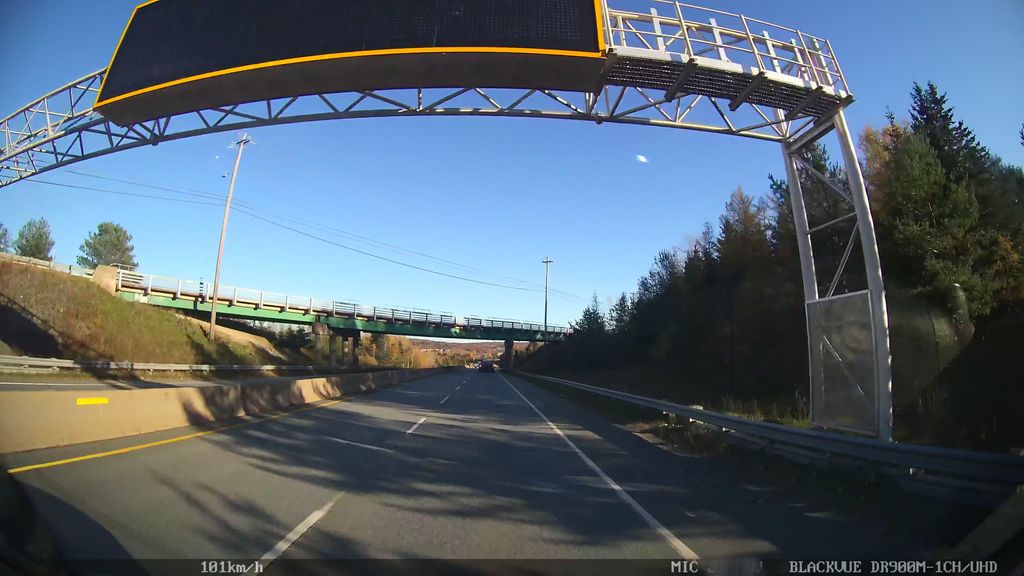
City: halifax